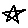
Label: star